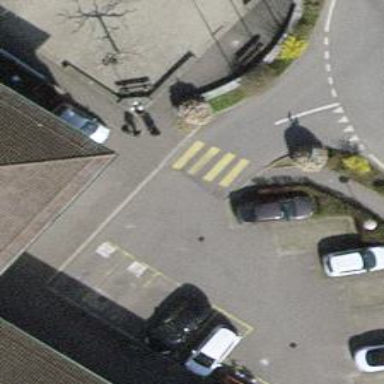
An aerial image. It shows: Uncontrolled zebra crossing on the road.